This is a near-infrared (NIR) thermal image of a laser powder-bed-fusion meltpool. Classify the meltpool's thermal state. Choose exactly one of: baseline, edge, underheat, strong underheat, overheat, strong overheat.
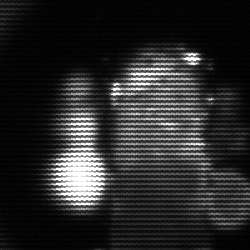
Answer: strong underheat